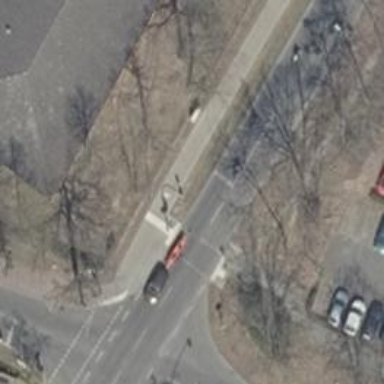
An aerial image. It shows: Secondary road with asphalt surface and lane markings.